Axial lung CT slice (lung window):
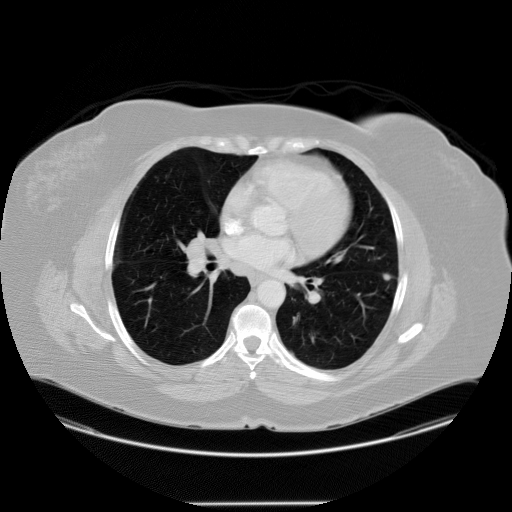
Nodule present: yes
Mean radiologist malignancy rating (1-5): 2.5